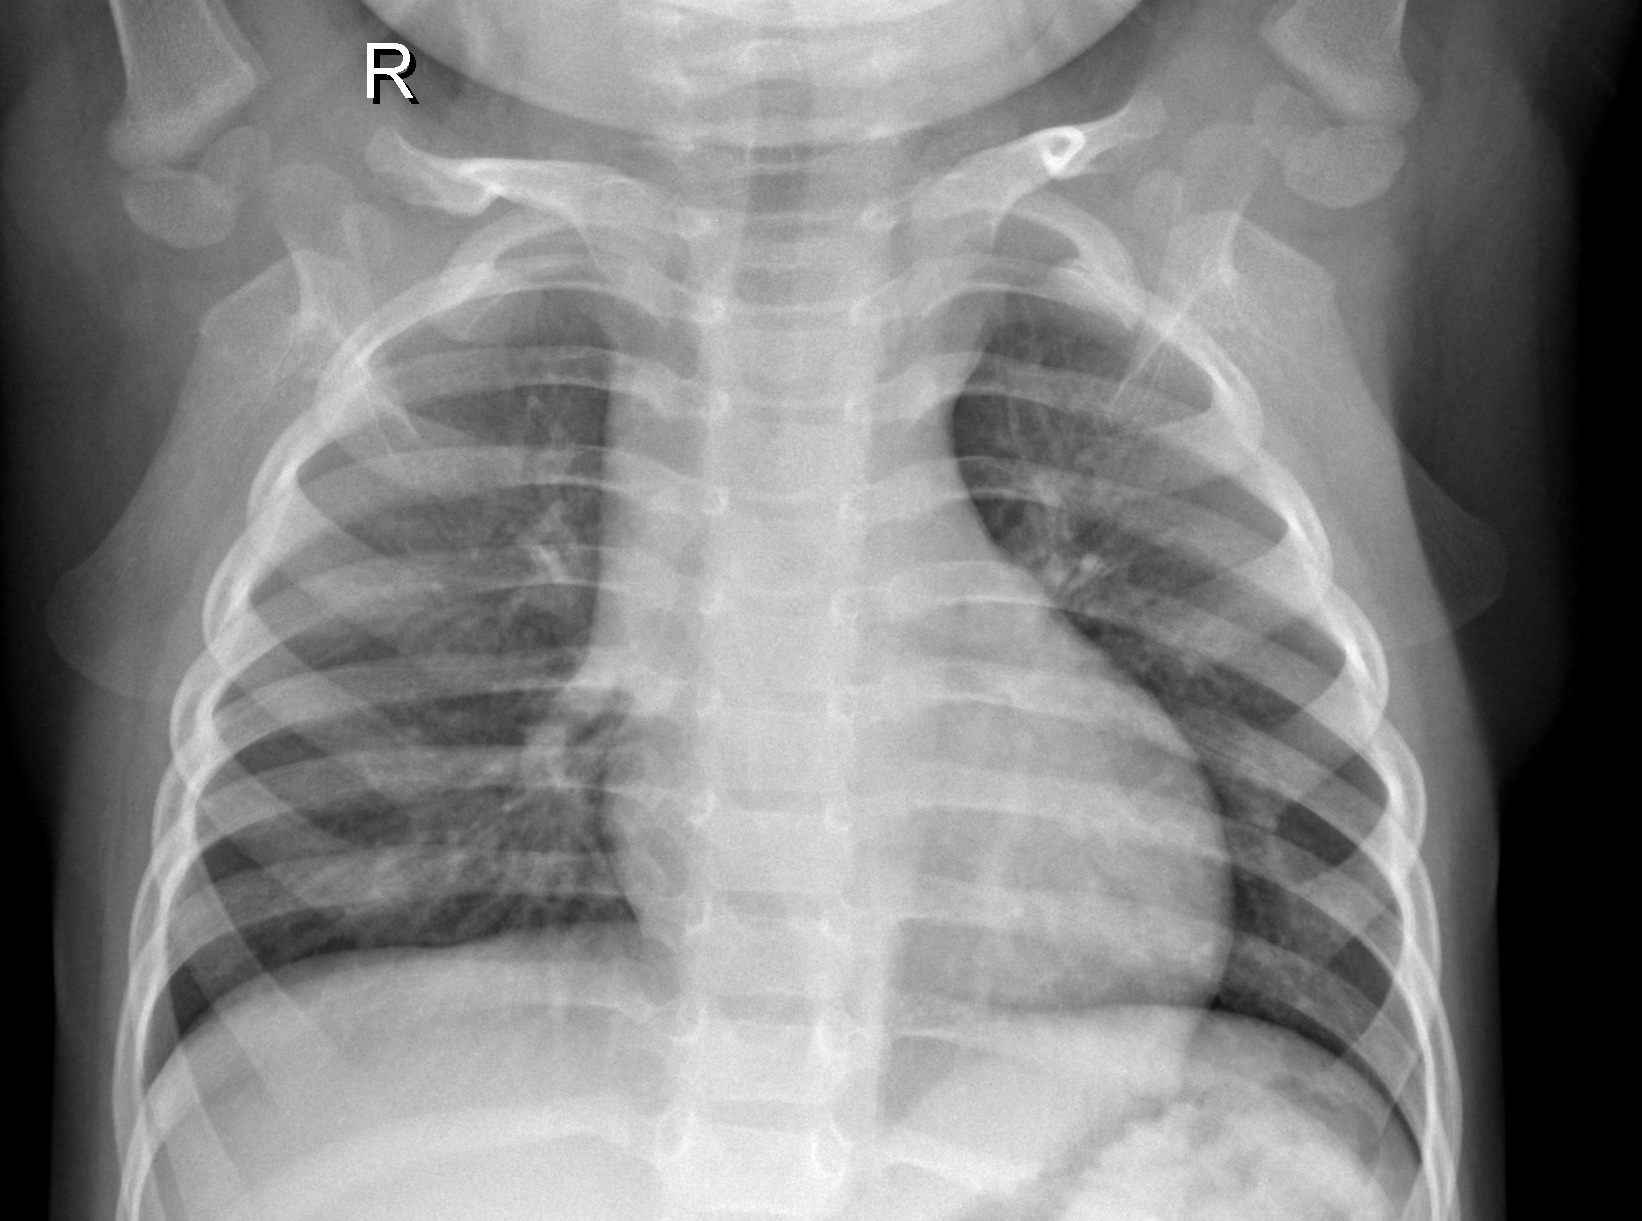
Diagnosis: NORMAL